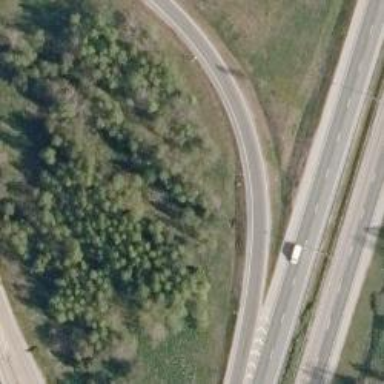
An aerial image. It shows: Asphalt trunk link road.